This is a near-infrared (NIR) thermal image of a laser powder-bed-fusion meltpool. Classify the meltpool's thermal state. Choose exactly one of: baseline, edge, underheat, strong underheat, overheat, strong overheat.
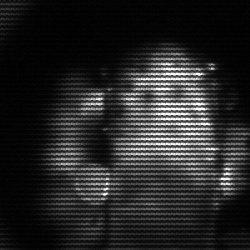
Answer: strong underheat